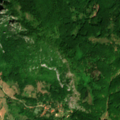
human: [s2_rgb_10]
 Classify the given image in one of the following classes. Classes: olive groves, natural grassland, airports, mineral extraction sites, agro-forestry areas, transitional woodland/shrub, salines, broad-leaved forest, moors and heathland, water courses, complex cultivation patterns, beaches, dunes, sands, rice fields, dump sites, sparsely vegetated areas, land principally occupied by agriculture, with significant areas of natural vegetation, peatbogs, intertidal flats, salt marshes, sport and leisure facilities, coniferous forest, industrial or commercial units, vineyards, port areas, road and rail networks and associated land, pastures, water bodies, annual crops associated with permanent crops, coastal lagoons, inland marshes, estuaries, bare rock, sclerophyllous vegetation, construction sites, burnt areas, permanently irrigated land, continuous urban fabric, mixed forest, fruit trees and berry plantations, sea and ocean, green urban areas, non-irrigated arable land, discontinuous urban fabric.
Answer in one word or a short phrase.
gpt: land principally occupied by agriculture, with significant areas of natural vegetation, broad-leaved forest, transitional woodland/shrub